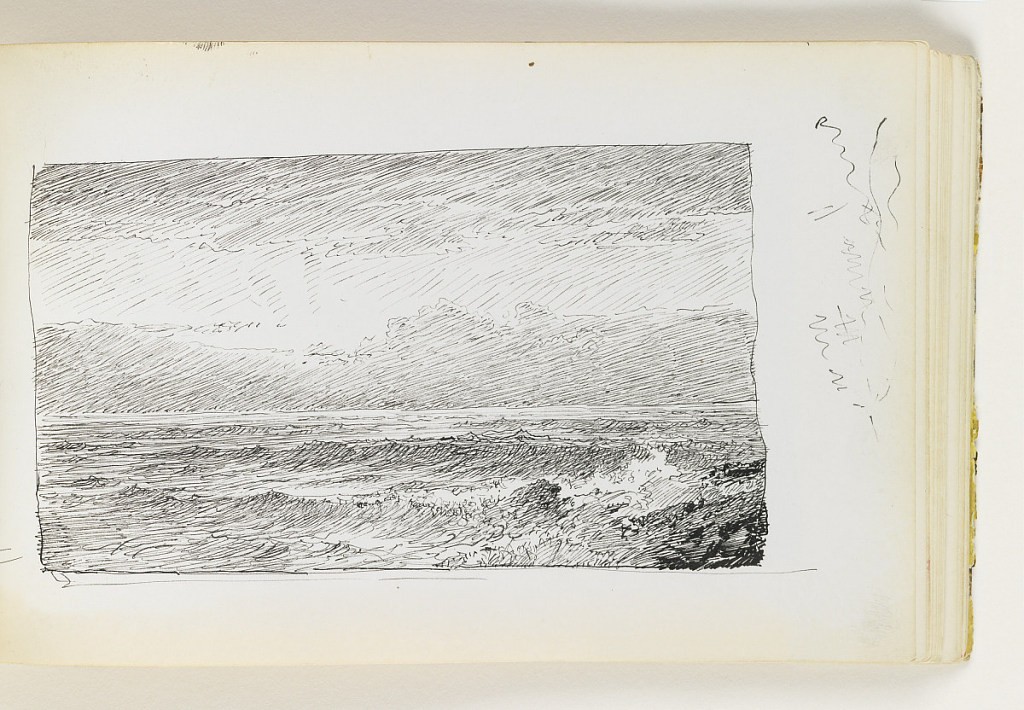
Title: Study of Light over Ocean and Waves
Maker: William Trost Richards, American, 1833–1905
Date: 1890–1900
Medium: Pen and black ink on off-white wove paper
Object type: Sketchbook folio
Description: View of ocean coming into shore amd against rocks in right foreground. Bright sky with sun coming through from behind clouds. Miscellaneous pen strokes in margin to right of image.